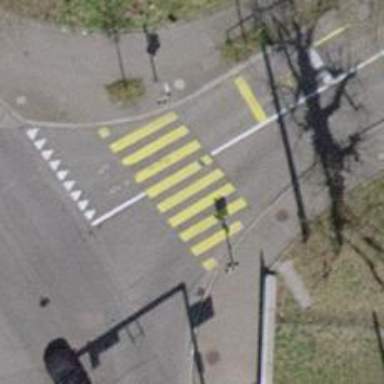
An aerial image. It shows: Zebra crossing controlled by traffic signals with zebra markings.